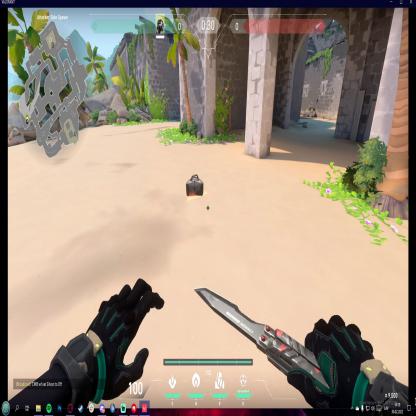
Label: dropped spike